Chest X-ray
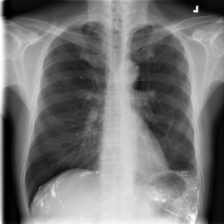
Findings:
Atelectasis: negative
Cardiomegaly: negative
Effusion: negative
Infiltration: negative
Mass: negative
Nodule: negative
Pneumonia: negative
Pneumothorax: negative
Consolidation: negative
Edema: negative
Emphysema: negative
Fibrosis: negative
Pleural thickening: negative
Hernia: negative